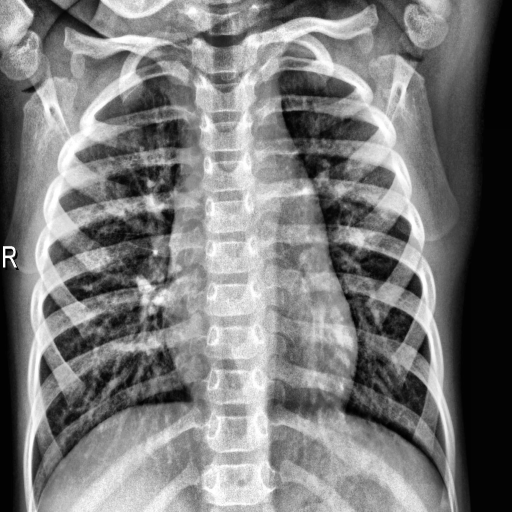
Finding: NORMAL